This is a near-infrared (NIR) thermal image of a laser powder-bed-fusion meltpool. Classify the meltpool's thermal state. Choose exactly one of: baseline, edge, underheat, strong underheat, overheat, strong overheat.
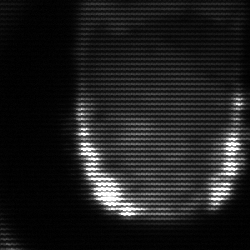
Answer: baseline